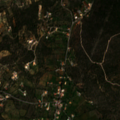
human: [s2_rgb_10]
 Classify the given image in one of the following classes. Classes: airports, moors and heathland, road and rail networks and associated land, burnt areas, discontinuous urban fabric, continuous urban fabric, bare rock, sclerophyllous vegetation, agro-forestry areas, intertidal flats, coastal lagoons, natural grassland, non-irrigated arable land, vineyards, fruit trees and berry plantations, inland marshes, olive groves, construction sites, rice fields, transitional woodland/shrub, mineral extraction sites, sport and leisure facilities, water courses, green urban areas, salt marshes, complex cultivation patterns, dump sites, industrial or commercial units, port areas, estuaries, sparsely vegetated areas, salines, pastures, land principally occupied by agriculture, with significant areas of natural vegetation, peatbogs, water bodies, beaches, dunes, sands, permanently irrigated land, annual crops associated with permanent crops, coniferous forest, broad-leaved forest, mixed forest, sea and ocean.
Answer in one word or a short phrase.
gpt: olive groves, annual crops associated with permanent crops, land principally occupied by agriculture, with significant areas of natural vegetation, sclerophyllous vegetation